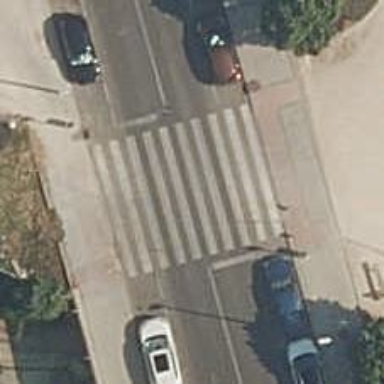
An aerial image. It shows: Zebra crossing on the road.